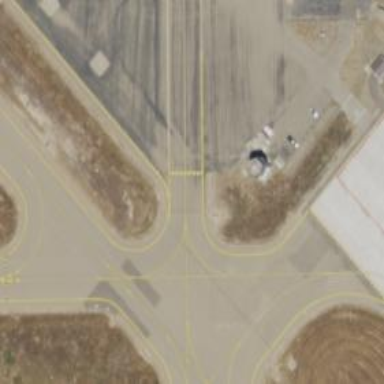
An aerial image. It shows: View of taxiway at the airport.